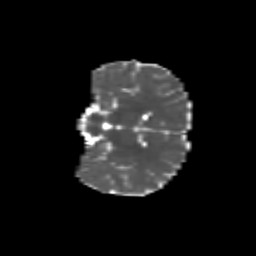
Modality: MD
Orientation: coronal
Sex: female
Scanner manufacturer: siemens
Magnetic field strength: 3 T
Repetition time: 5 s
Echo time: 0.071 s